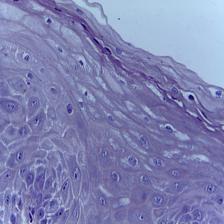
Diagnosis: Normal